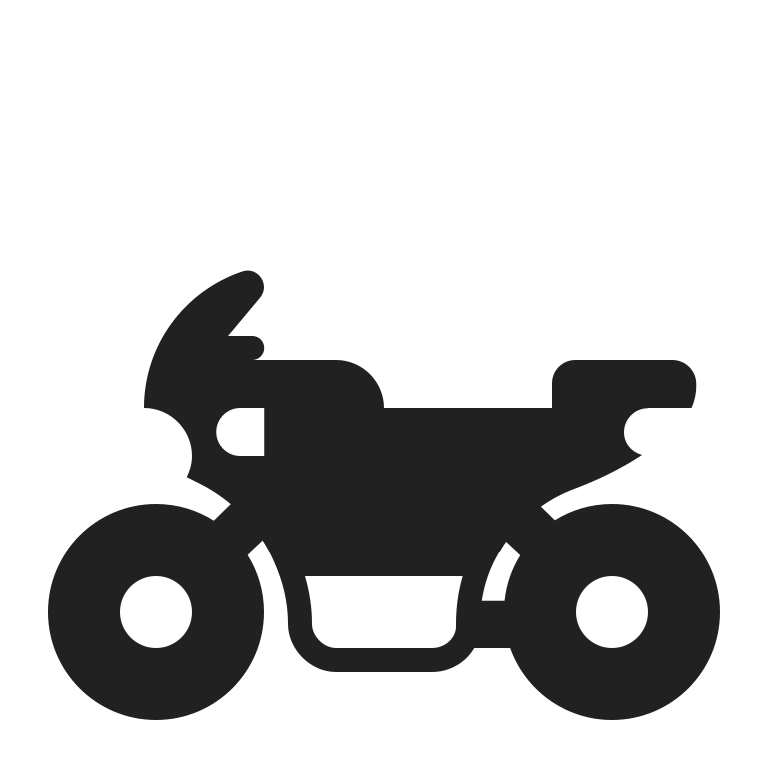
motorcycle high contrast